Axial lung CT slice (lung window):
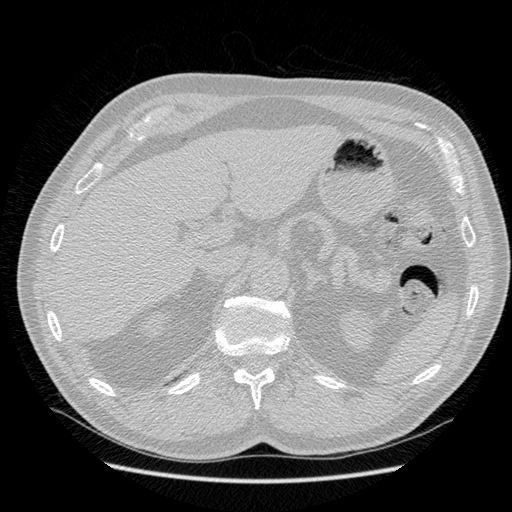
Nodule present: no